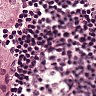
Metastatic tissue present: yes